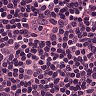
Metastatic tissue present: no